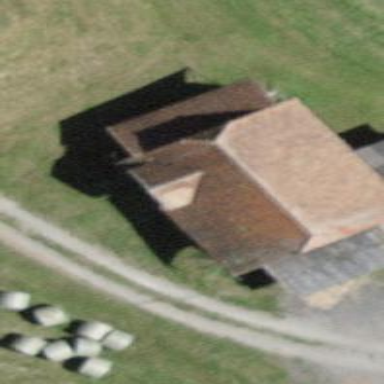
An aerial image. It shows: Barn.